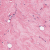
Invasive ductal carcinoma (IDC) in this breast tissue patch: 0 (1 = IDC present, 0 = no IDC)